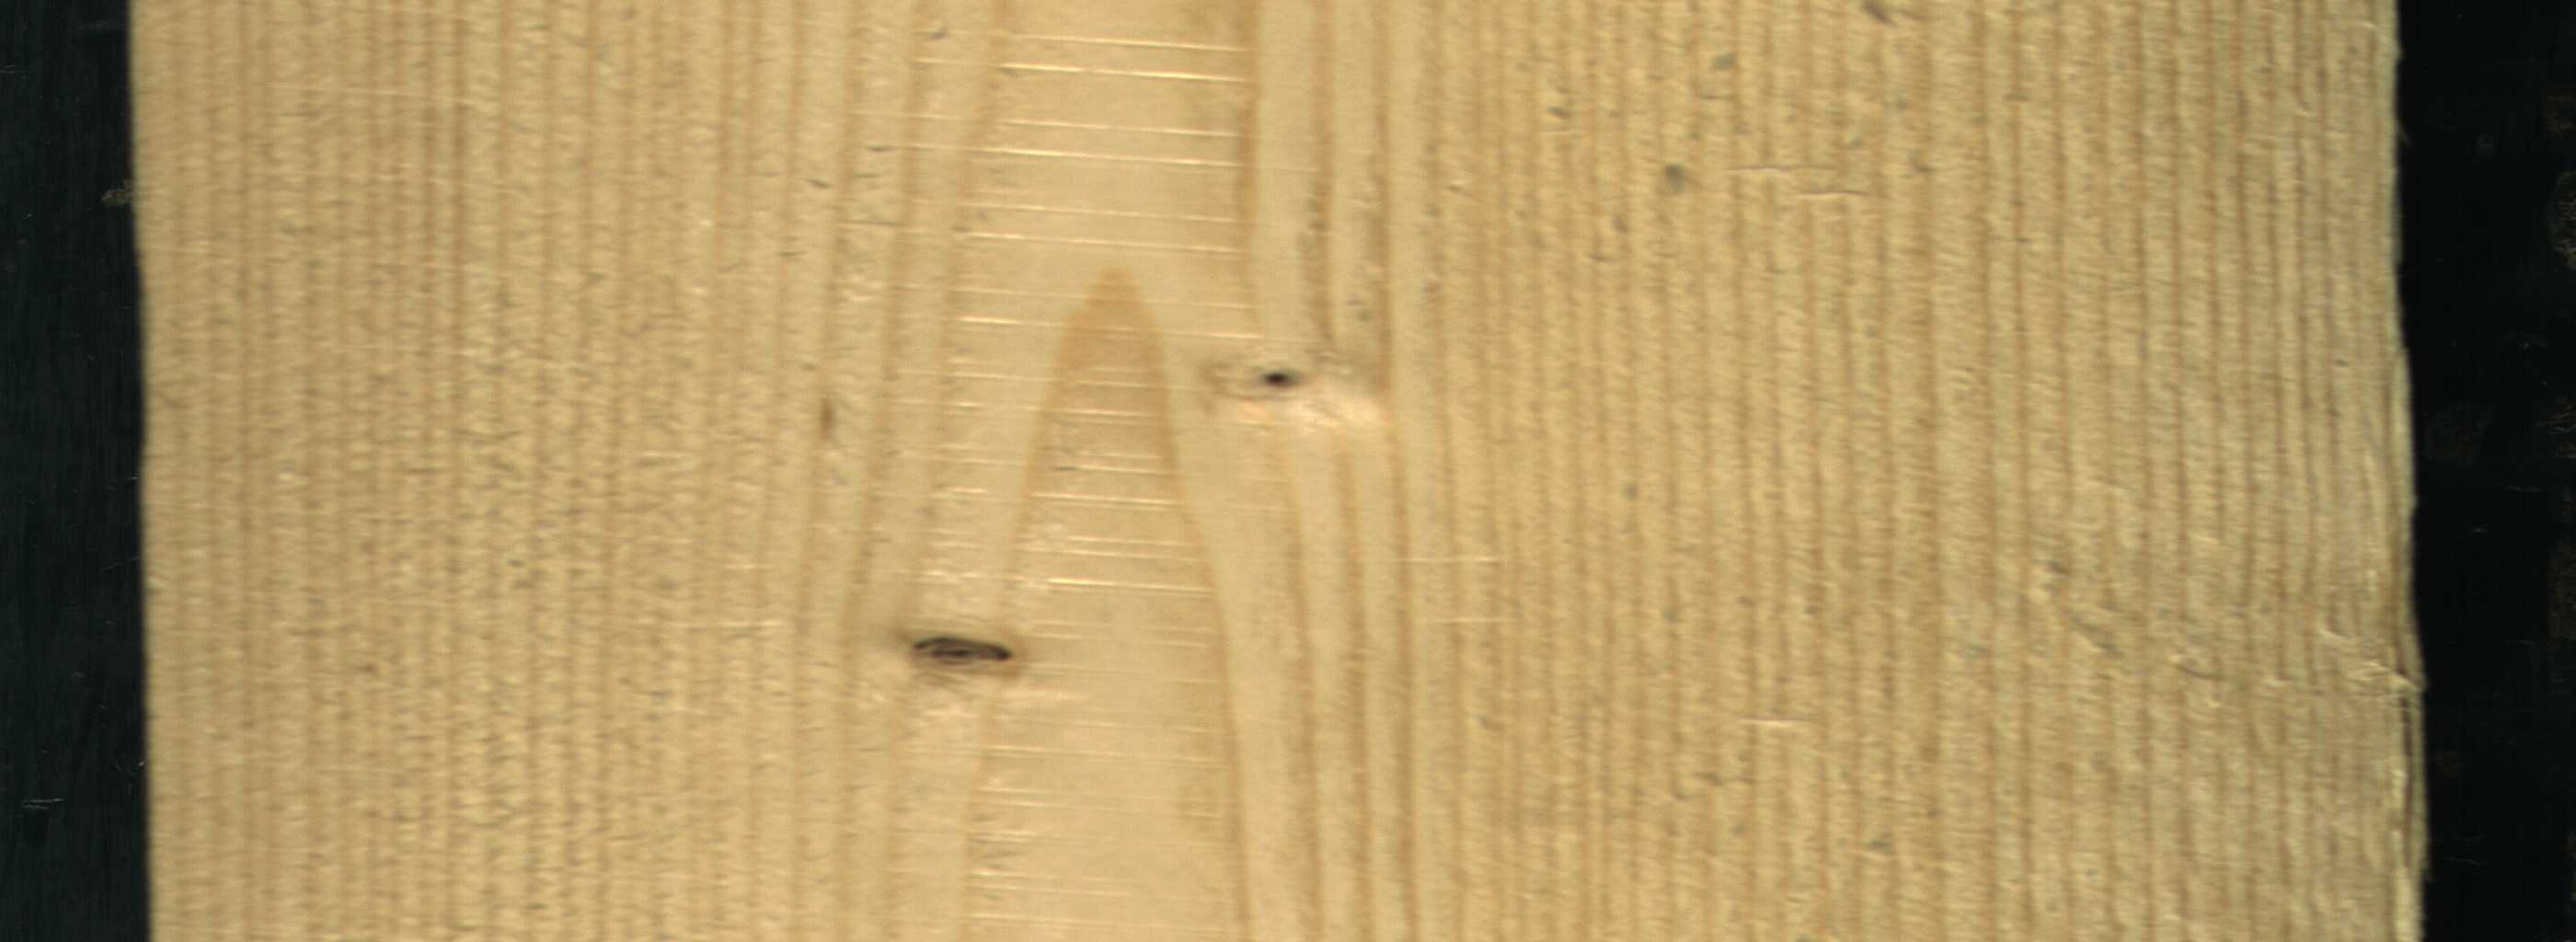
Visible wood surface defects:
Live_Knot
Live_Knot